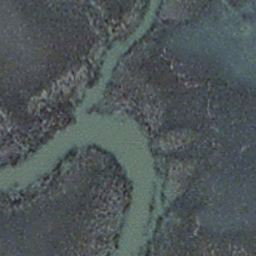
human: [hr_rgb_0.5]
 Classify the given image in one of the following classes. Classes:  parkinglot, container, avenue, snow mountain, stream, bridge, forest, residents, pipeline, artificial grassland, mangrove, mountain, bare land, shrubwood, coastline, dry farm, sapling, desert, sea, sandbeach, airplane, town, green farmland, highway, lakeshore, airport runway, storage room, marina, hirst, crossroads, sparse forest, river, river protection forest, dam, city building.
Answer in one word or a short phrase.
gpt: stream